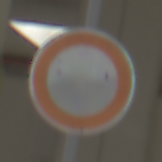
Verkehrszeichen: VerbotFahrzeugeAllerArt
Umgebung: Roofed, Urban
Tageszeit: Midday
Wetter: Overcast
Licht: Artificial
Jahreszeit: NotSpecified
Kontrast: MediumContrast